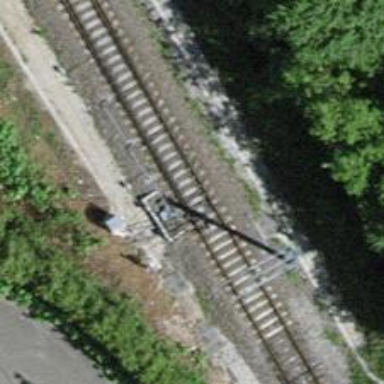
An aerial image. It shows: Railway switch.